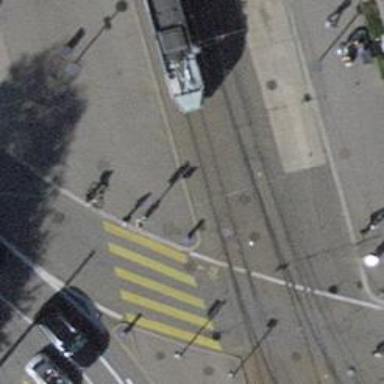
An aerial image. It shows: Kerb barrier.